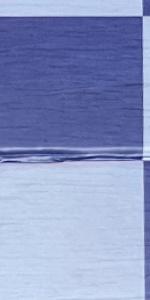
Label: Empty